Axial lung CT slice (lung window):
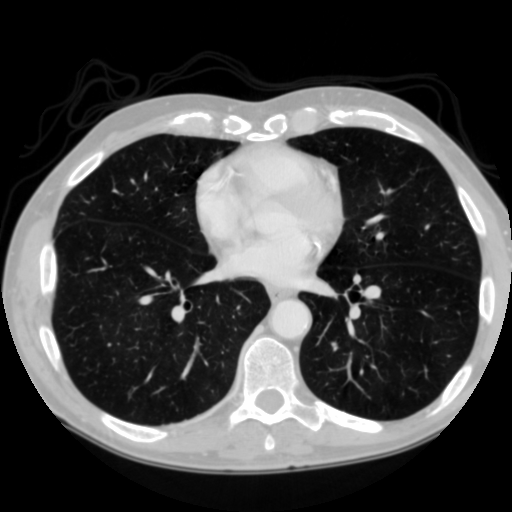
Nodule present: no